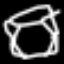
Label: octagon